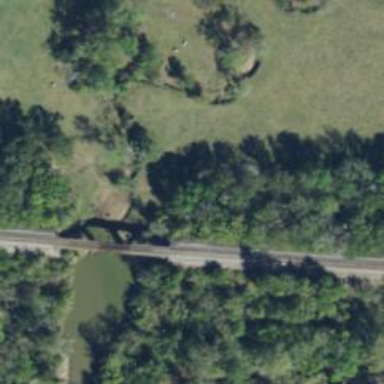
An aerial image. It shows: Bridge over railway line.